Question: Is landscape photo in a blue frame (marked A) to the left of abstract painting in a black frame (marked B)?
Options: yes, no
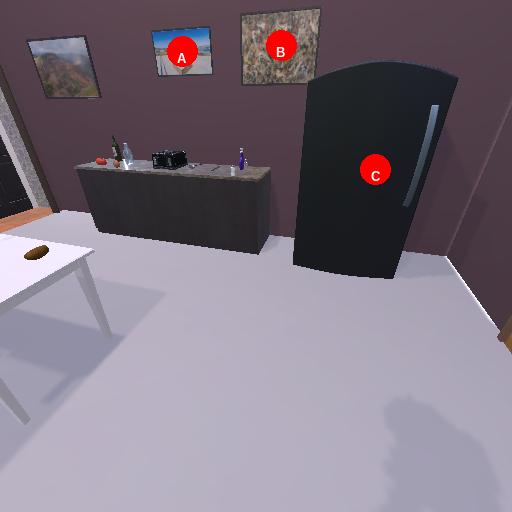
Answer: yes